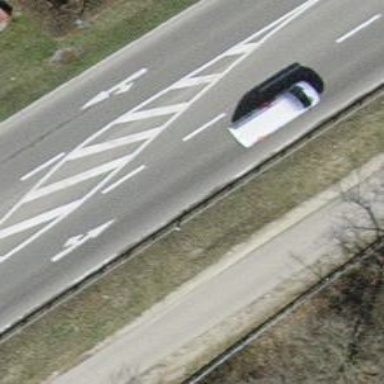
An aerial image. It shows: Primary road with asphalt surface.